Question: So I am using the following HTML to display 4 radio buttons horizontally centered underneath their respective labels in a jsp:
'''
<s:form action="markUser" name="markUser" method="post" namespace="/secure/admin">
<div id="radioGroup">
<label for="markStudent">Mark User as Student</label>
<input type="radio" name="mark" id="markStudent" value="Student" />
<label for="markAdmin">Mark User as Admin</label>
<input type="radio" name="mark" id="markAdmin" value="Admin" />
<label for="markService">Mark User as Service</label>
<input type="radio" name="mark" id="markService" value="Service" />
<label for="markNull">Mark User as Null</label>
<input type="radio" name="mark" id="markNull" value="Null" />
</div>
</s:form>
'''
And CSS:
'''
.radioGroup label {
display: inline-block;
text-align: center;
margin: 0 0.2em;
}
.radioGroup label input[type="radio"] {
display: block;
margin: 0.5em auto;
}
'''
But I keep getting misaligned buttons like the following

What might I be missing here?
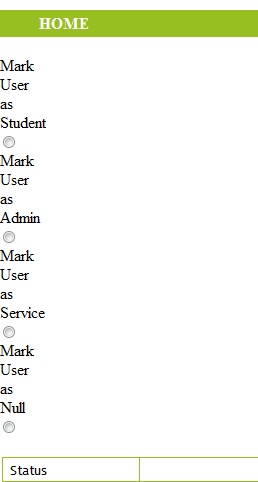
Answer: As I understand it you want this
'''
#radioGroup .wrap {
display: inline-block;
}
#radioGroup label {
display: block;
text-align: center;
margin: 0 0.2em;
}
#radioGroup input[type="radio"] {
display: block;
margin: 0.5em auto;
}
'''
'''
<div id="radioGroup">
<div class="wrap">
<label for="markStudent">Mark User as Student</label>
<input type="radio" name="mark" id="markStudent" value="Student" />
</div>
<div class="wrap">
<label for="markAdmin">Mark User as Admin</label>
<input type="radio" name="mark" id="markAdmin" value="Admin" />
</div>
<div class="wrap">
<label for="markService">Mark User as Service</label>
<input type="radio" name="mark" id="markService" value="Service" />
</div>
<div class="wrap">
<label for="markNull">Mark User as Null</label>
<input type="radio" name="mark" id="markNull" value="Null" />
</div>
</div>
'''
This is incorrect on two fronts:
'''
.radioGroup label input[type="radio"] {
display: block;
margin: 0.5em auto;
}
'''
Firstly, the element has an ID of 'radioGroup' not class
Secondly, the input is not a of the label but rather a